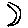
Label: moon